Question: In plist I have stored Credentials from that I need to check for the correct Credential and if the correct Credential match then replace the password field with the new..for this I Have 3 'UITextField' . A for new email-id ,b for current password and c for new password ..if 'a==b' means 'current password == email id' then new password entered in the c textfield should replace in the current password field in 'plist'

.
'''
- (void)authenticateCredentials {
NSMutableArray *plistArray = [NSMutableArray arrayWithArray:[self readFromPlist]];
for (int i = 0; i< [plistArray count]; i++)
{
id object = [plistArray objectAtIndex:i];
if ([object isKindOfClass:[NSDictionary class]]) {
NSDictionary *objDict = (NSDictionary *)object;
if ([[objDict objectForKey:@"pass"] isEqualToString:emailTextFeild.text] && [[objDict objectForKey:@"title"] isEqualToString:passwordTextFeild.text])
{
NSLog(@"Correct credentials");
// what should be the condition to replace current password to new password
}
NSLog(@"INCorrect credentials");
} else {
NSLog(@"Error! Not a dictionary");
}
}
}
'''
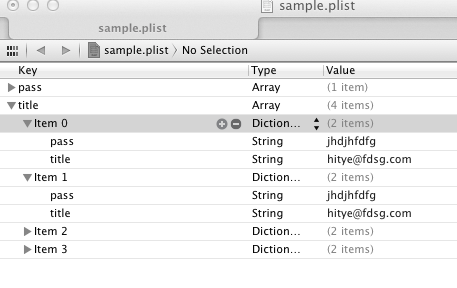
Answer: Check if this will work for you.
'''
- (void)authenticateCredentials {
NSArray *documentPaths = NSSearchPathForDirectoriesInDomains(NSDocumentDirectory,
NSUserDomainMask, YES);
NSString *documentsDirectory = [documentPaths objectAtIndex:0];
NSString *documentPlistPath = [documentsDirectory stringByAppendingPathComponent:@"XYZ.plist"];
NSDictionary *dict = [NSDictionary dictionaryWithContentsOfFile:documentPlistPath];
NSArray *plistArray = [dict objectForKey:@"title"];
NSMutableArray *plistUpdatedArray = [NSMutableArray arrayWithArray:plistArray];
for (int i = 0; i< [plistArray count]; i++)
{
id object = [plistArray objectAtIndex:i];
if ([object isKindOfClass:[NSDictionary class]]) {
NSDictionary *objDict = (NSDictionary *)object;
if ([[objDict objectForKey:@"pass"] isEqualToString:emailTextFeild.text] && [[objDict objectForKey:@"title"] isEqualToString:passwordTextFeild.text])
{
NSLog(@"Correct credentials");
NSMutableDictionary *dict1 = [NSMutableDictionary dictionaryWithDictionary:objDict];
[dict1 setObject:newPassword forKey:@"title"];
[plistUpdatedArray replaceObjectAtIndex:i withObject:dict1];
NSMutableDictionary *dict2 = [NSMutableDictionary dictionaryWithDictionary:dict];
[dict2 setObject:plistUpdatedArray forKey:@"title"];
[dict2 writeToFile:documentPlistPath atomically:YES];
return;
}
NSLog(@"INCorrect credentials");
} else {
NSLog(@"Error! Not a dictionary");
}
}
}
'''